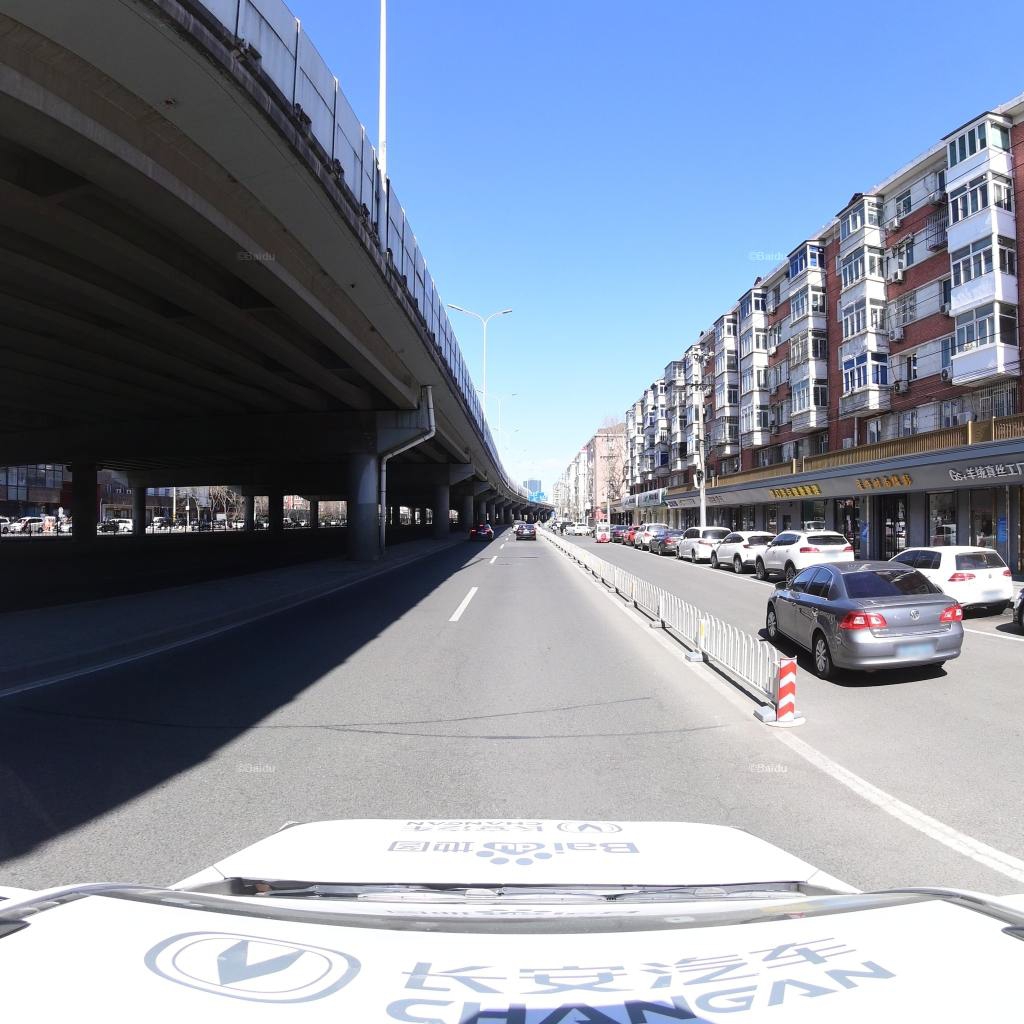
Region: Fengtai
Road damage annotations: transverse patch, transverse patch